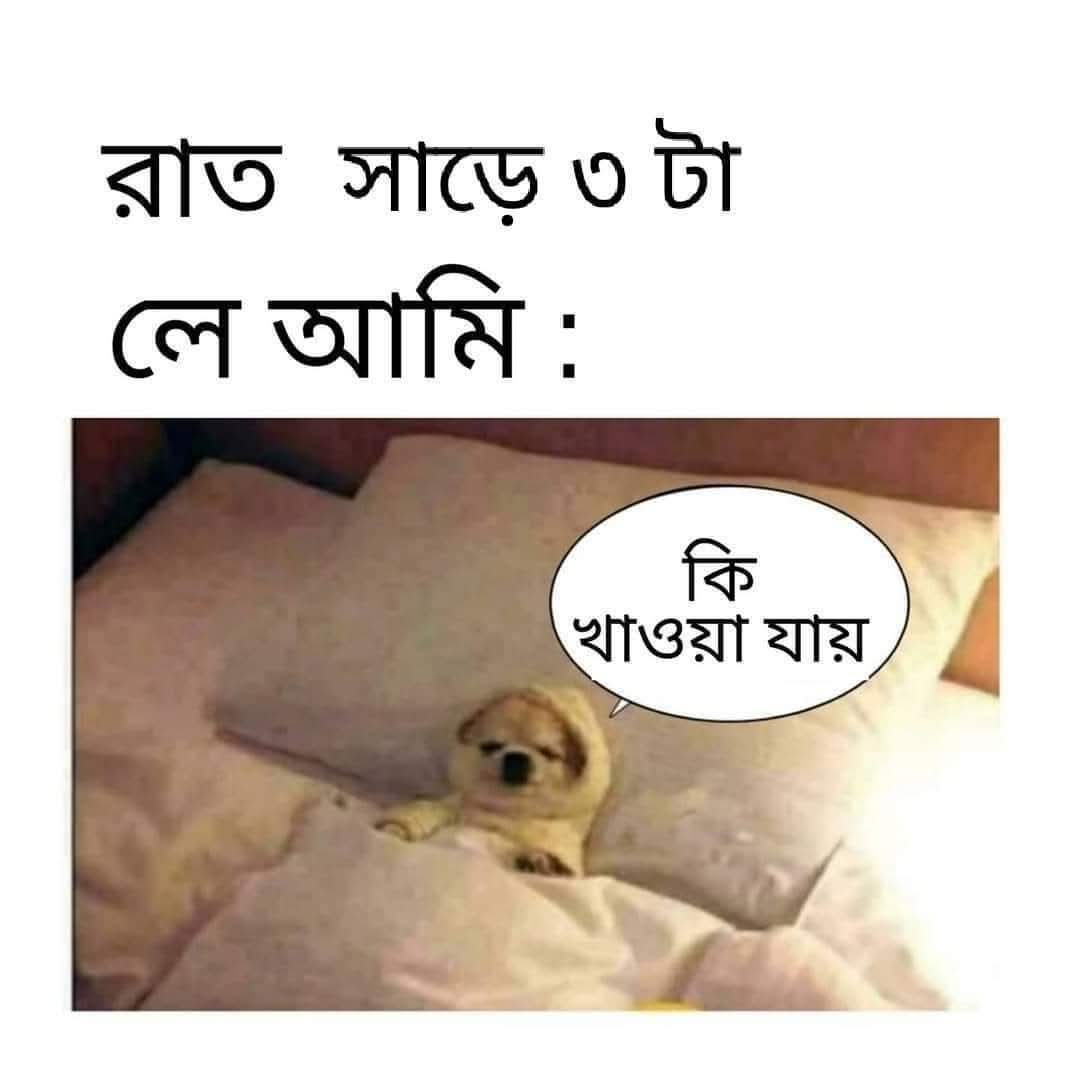
Text: রাত সাড়ে ৩ টা লে আমি :
কি খাওয়া যায়
Label: Non Hate